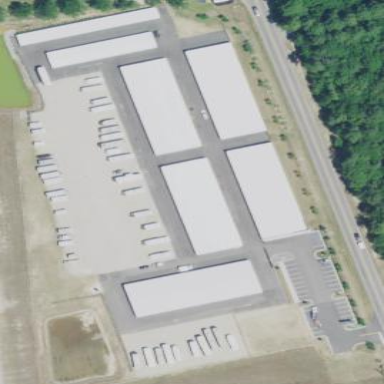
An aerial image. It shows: Storage rental shop branded as Public Storage.